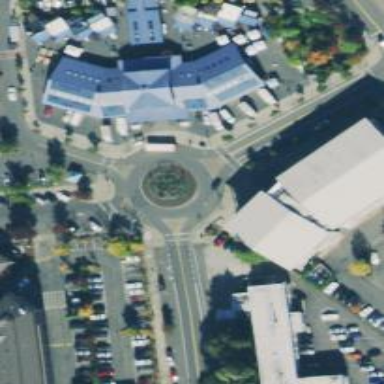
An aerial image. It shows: Tertiary road leading to roundabout junction.